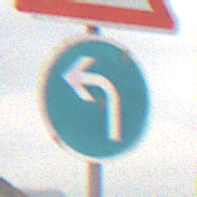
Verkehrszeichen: VorgeschriebeneFahrtrichtungLinks
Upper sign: Lichtzeichenanlage
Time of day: MorningAfternoon
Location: Outdoor (Nature)
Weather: Overcast
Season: NotSpecified
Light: Natural